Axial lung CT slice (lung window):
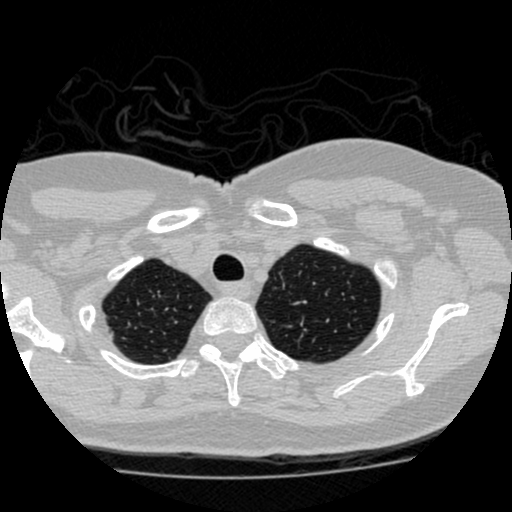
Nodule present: no